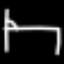
Label: bed